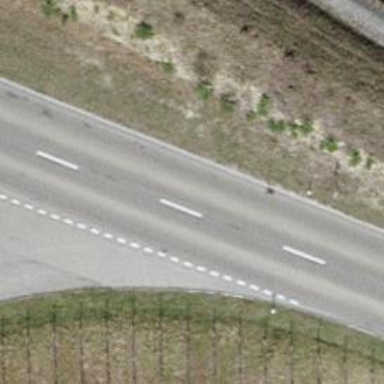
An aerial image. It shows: Tertiary road with asphalt surface.